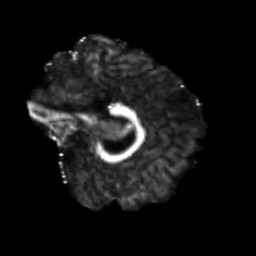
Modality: FA
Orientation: sagittal
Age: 20
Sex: male
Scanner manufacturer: siemens
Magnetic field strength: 3 T
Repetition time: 3.5 s
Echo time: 0.125 s